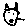
Label: cat